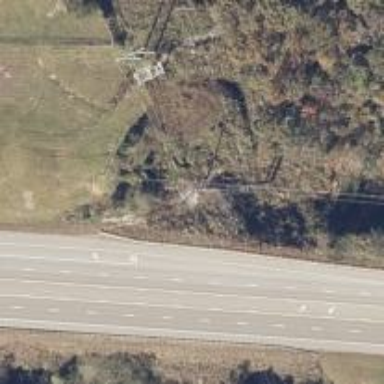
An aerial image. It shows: Power pole.